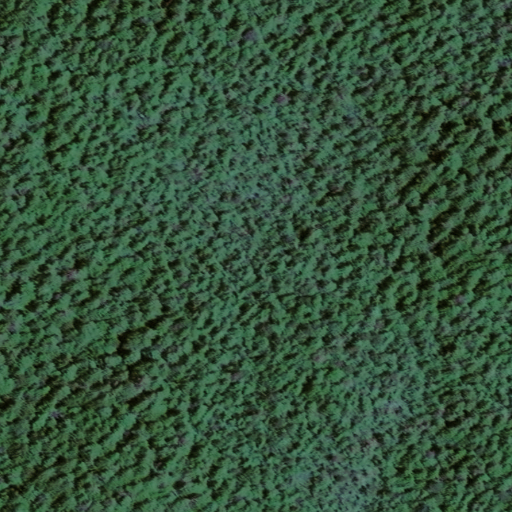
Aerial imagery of cape in Alaska named Nemo Point containing only unknown